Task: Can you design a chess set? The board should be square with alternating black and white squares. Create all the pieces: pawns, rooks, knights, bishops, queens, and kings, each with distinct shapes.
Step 4847:
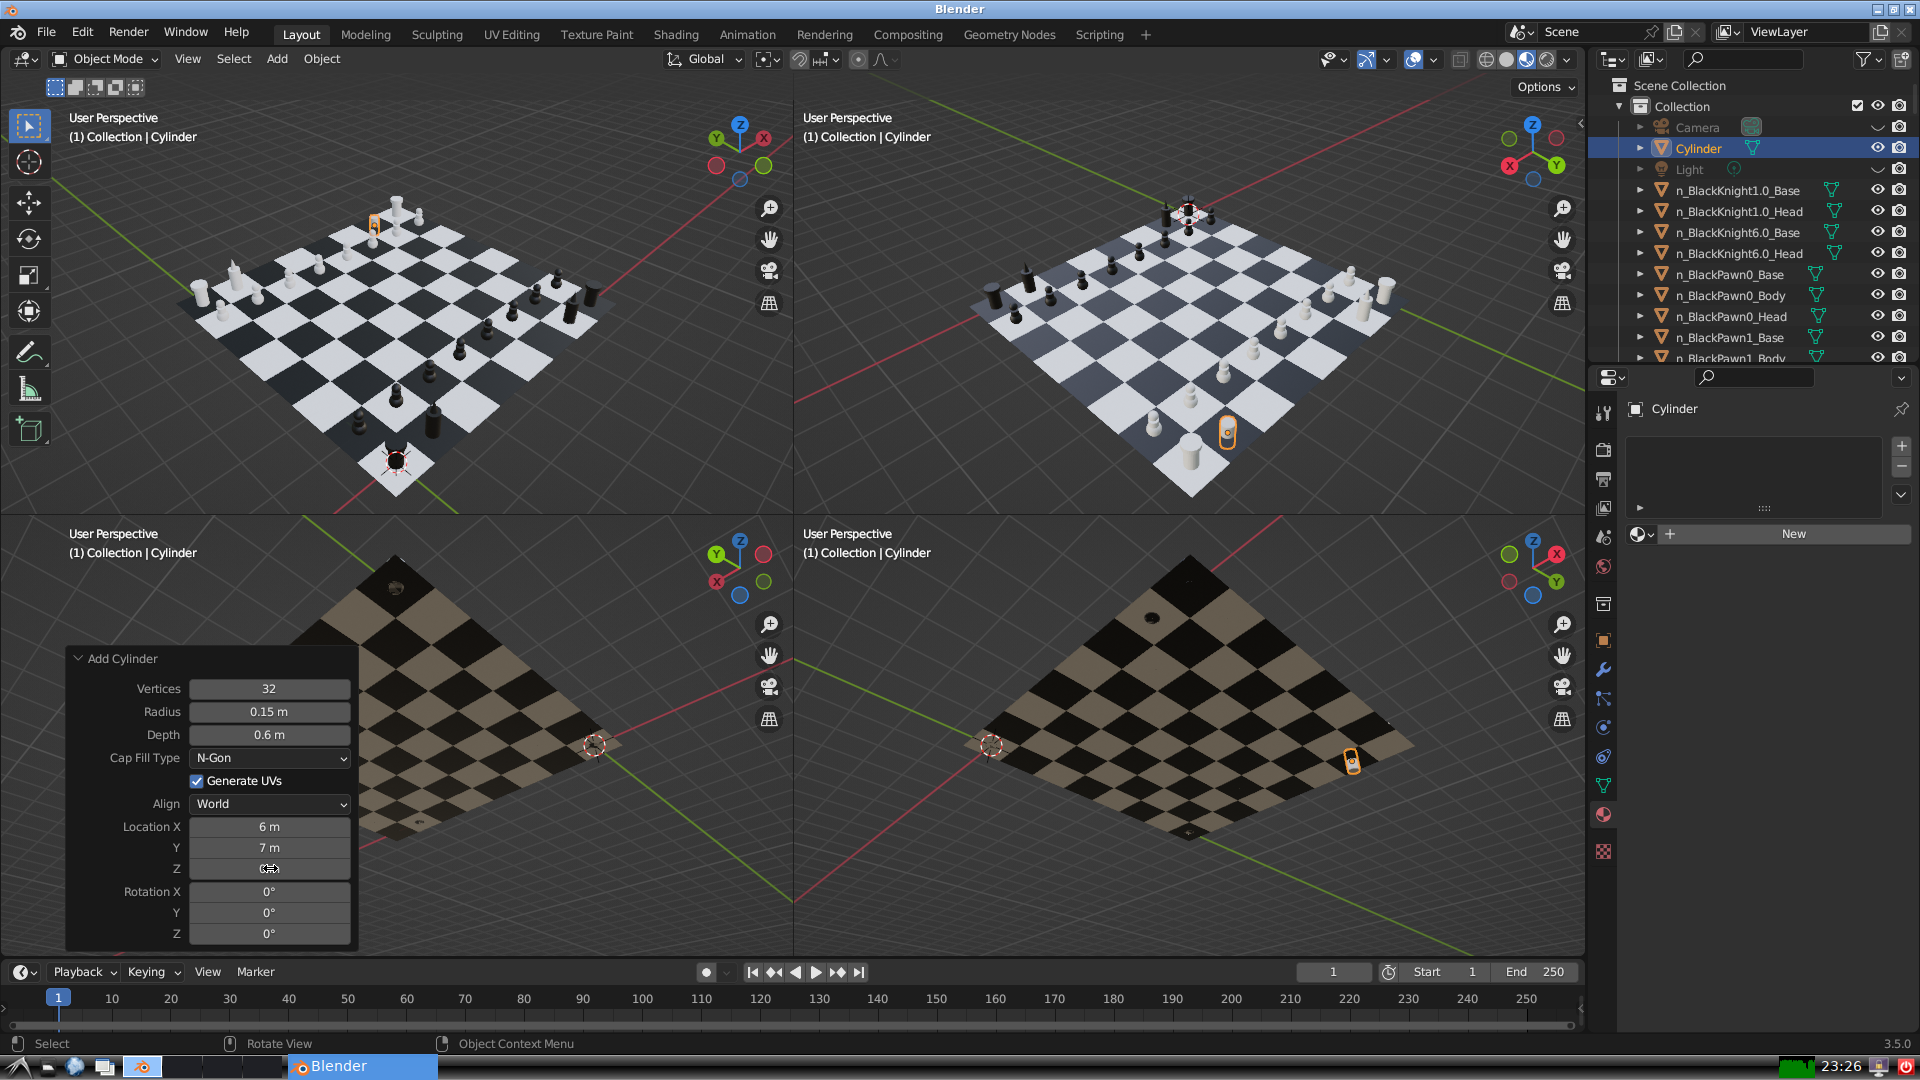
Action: click: no